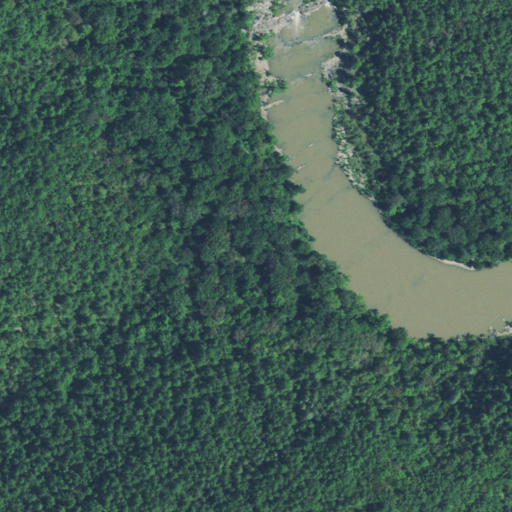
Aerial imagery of valley in Oklahoma named Meat Hollow containing mixed forest, deciduous forest, evergreen forest, open water, and herbaceous wetlands